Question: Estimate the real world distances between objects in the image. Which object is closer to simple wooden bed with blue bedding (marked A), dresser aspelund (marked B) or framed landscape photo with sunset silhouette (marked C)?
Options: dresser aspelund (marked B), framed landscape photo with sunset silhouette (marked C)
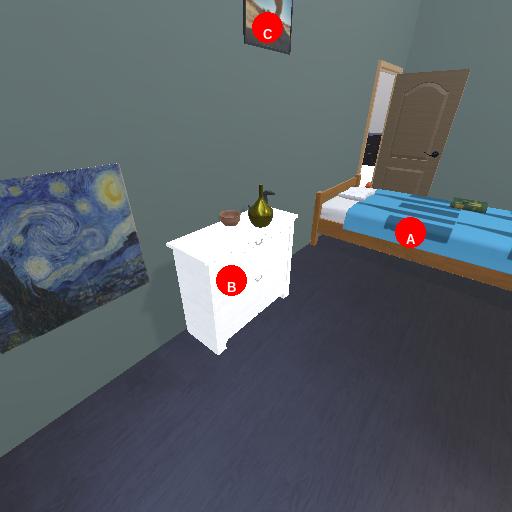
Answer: dresser aspelund (marked B)